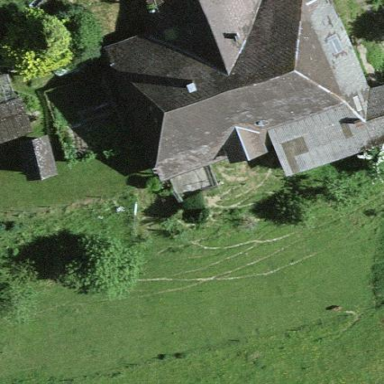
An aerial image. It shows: Farm building.